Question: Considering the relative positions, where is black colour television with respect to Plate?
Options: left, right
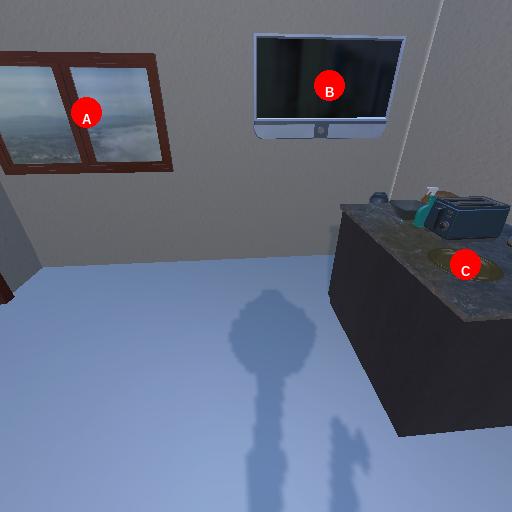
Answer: left